Question: I am trying to declare a variable in my .py file that can be used in my .kv file. I am declaring the variable in my App class and calling it in my .kv file, but I am getting an error.
Here is my .py
'''
class SwitchScreenU553(Screen):
pass
presentation = Builder.load_file("kivy.kv")
class MainApp(App):
MY_NUMBER = .8
def build(self):
return presentation
'''
and here is my .kv
'''
<SwitchScreenU553>:
name: "switchU553"
canvas.before:
Rectangle:
pos: self.pos
size: self.size
source: 'background.png'
FloatLayout:
ToggleButton:
text: "HB"
color: 1,1,1,1
font_size: app.MY_NUMBER
size_hint: 0.13,0.4
pos_hint: {"center_x":(0.3/8)+.05, "center_y":.8}
'''
When I try to use this I get the following error:

This seems to work for others, but I am obviously doing something wrong.
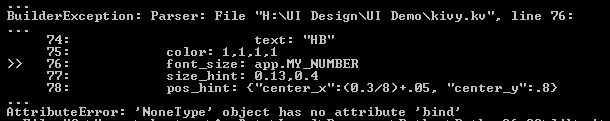
Answer: # Explanation
If you add 'print()' function before and after the 'presentation = Builder.load_file("kivy.kv")', before 'MainApp().run()', and before 'return presentation', you will notice that the method is executed first. At that point, and does not exist and this resulted in .
# Solution
There are two solutions and they are as follow:
1. Move presentation = Builder.load_file("kivy.kv") to the build() method i.e. just before return presentation, or
2. Replace return presentation with return Builder.load_file("kivy.kv") and remove presentation = Builder.load_file("kivy.kv")
# Other Errors
## kv file - No Root Widget
In , there is no defined. Therefore, it will return , and no window will be displayed.
The solution is to replace class rule, '<SwitchScreenU553>:' with root rule, 'SwitchScreenU553:'
## Python file - MY_NUMBER / font_size
The text's <URL> displayed.
The solution is to replace with .
<URL>
> : You can tell Kivy to directly load a string or a file. If this string or file defines a root widget, it will be returned by
the method:'''
Builder.load_file('path/to/file.kv')
'''
or:'''
Builder.load_string(kv_string
'''
<URL>
'''
The root rule is declared by declaring the class of your root widget, without any indentation, followed by : and will be set as the root attribute of the App instance:
Widget:
A class rule, declared by the name of a widget class between < > and followed by :, defines how any instance of that class will be graphically represented:
<MyWidget>:
'''
# Example
## main.py
'''
from kivy.app import App
from kivy.uix.screenmanager import Screen
from kivy.lang import Builder
class SwitchScreenU553(Screen):
pass
class MainApp(App):
MY_NUMBER = 8
def build(self):
return Builder.load_file("kivy.kv")
if __name__ == "__main__":
MainApp().run()
'''
## kivy.kv
'''
#:kivy 1.10.0
SwitchScreenU553: # root rule
name: "switchU553"
canvas.before:
Rectangle:
pos: self.pos
size: self.size
source: 'background.png'
FloatLayout:
ToggleButton:
text: "HB"
color: 1,1,1,1
font_size: app.MY_NUMBER
size_hint: 0.13,0.4
pos_hint: {"center_x":(0.3/8)+.05, "center_y":.8}
'''
# Output
<URL>